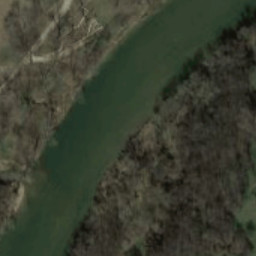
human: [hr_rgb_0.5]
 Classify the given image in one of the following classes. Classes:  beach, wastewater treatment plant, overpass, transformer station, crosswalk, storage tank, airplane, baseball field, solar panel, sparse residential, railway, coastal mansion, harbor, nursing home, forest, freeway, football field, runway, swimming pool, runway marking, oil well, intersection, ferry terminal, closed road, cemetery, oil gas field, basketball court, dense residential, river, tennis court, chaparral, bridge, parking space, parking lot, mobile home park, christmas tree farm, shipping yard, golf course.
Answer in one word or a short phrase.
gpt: river